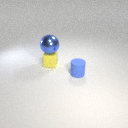
small yellow rubber cube below large blue metal sphere